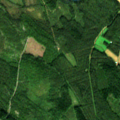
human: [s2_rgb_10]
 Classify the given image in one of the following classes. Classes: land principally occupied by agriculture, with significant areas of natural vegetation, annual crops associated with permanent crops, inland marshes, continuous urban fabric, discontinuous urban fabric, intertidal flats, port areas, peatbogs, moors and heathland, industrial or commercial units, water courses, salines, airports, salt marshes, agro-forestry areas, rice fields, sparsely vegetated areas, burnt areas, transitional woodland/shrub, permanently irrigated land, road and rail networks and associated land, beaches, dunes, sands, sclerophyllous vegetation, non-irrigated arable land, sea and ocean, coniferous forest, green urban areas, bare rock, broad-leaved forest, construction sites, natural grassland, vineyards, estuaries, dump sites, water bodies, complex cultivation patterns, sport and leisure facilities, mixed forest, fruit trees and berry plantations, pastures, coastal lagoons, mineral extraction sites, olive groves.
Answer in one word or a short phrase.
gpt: non-irrigated arable land, coniferous forest, mixed forest, transitional woodland/shrub